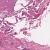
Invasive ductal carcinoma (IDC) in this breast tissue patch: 0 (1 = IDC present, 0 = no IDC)